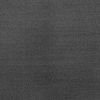
Atmospheric dust classification: dusty